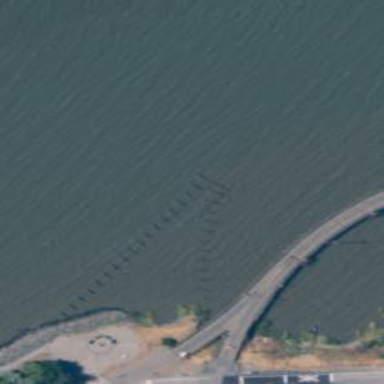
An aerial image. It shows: Reef composed of pilings.